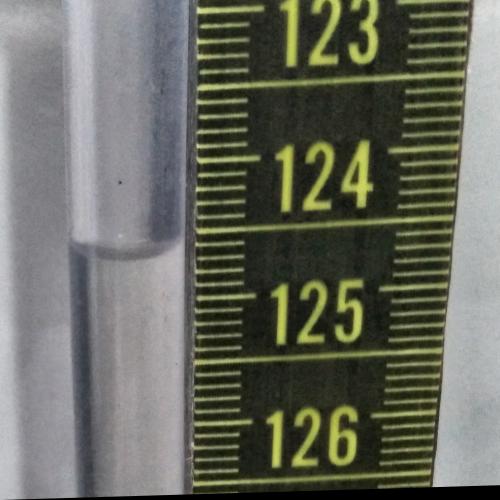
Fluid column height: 124.6 cm